Question: I am looking for help in getting the Live Preview working in <URL> using a Yeoman generated Angular seed application.
The directory structure for the Angular project has an 'app' subdirectory in which the program code is included, which has the required entry point 'index.html'.
This index.html refers to the 'bower_components' folder as a relative address, and also has relative links to the 'js' subdirectories under the 'app' folder.

I am using the Live Preview feature of brackets.io, and this fails to find both Angular and Bootstrap using the default relative paths.
I have used both the internal web browser, as well as an IIS application which I have set up (which runs fine by itself) and the same problem occurs in both when the Live Preview is started.
As a workaround, I have changed these to absolute paths but .
This appears to be specific to the Live Preview of brackets.io rather than within the generated code.
Original generated code:
> '''
<!-- build:js(.) scripts/vendor.js -->
<!-- bower:js -->
<script src="bower_components/jquery/dist/jquery.js"></script>
<script src="bower_components/angular/angular.js"></script>
<script src="bower_components/bootstrap/dist/js/bootstrap.js"></script>
<script src="bower_components/angular-animate/angular-animate.js"></script>
<script src="bower_components/angular-cookies/angular-cookies.js"></script>
<script src="bower_components/angular-messages/angular-messages.js"></script>
<script src="bower_components/angular-resource/angular-resource.js"></script>
<script src="bower_components/angular-route/angular-route.js"></script>
<script src="bower_components/angular-sanitize/angular-sanitize.js"></script>
<script src="bower_components/angular-touch/angular-touch.js"></script>
<!-- endbower -->
<!-- endbuild -->
<!-- build:js({.tmp,app}) scripts/scripts.js -->
<script src="scripts/app.js"></script>
<script src="scripts/controllers/main.js"></script>
<script src="/.bowerrc"></script>
<!-- endbuild -->
'''
My workaround:
> '''
<!-- build:js(.) scripts/vendor.js -->
<!-- bower:js -->
<script src="/bower_components/jquery/dist/jquery.js"></script>
<script src="/bower_components/angular/angular.js"></script>
<script src="/bower_components/bootstrap/dist/js/bootstrap.js"></script>
<script src="/bower_components/angular-animate/angular-animate.js"></script>
<script src="/bower_components/angular-cookies/angular-cookies.js"></script>
<script src="/bower_components/angular-messages/angular-messages.js"></script>
<script src="/bower_components/angular-resource/angular-resource.js"></script>
<script src="/bower_components/angular-route/angular-route.js"></script>
<script src="/bower_components/angular-sanitize/angular-sanitize.js"></script>
<script src="/bower_components/angular-touch/angular-touch.js"></script>
<!-- endbower -->
<!-- endbuild -->
<!-- build:js({.tmp,app}) scripts/scripts.js -->
<script src="/app/scripts/app.js"></script>
<script src="/app/scripts/controllers/main.js"></script>
<script src="/.bowerrc"></script>
<!-- endbuild -->
'''
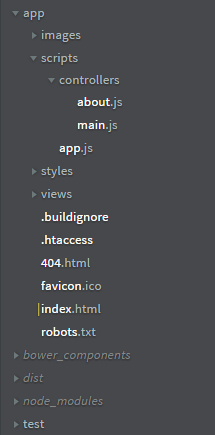
Answer: First thing if you are using yeoman angular generator, then you will be running grunt "serve" task which will handle all tasks(including livereload) defined under 'serve' section of yr gruntfile. And yr Brackets has no role so far.
If you are not using grunt, and you are using bracket's livereload, then you have to do 2 tasks.
1.) Update yr .bowerrc as below
'''
{
"directory": "app/bower_components"
}
'''
Now all yr bower dependencies will go to directory specified, here you want them
to go inside "app" folder.
2.) Now you can just host yr app folder & yr browser will find all dependencies.
No need to change index.html
Note : Again Yeoman is independent and grunt file generated by "angular-generator" handles different tasks.
Brackets has no role or dependencies here.